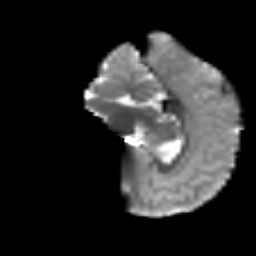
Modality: T2w
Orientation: sagittal
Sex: male
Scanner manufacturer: siemens
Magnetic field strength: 3 T
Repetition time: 5 s
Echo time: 0.071 s